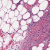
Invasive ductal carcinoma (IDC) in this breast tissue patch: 1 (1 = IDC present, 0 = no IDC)